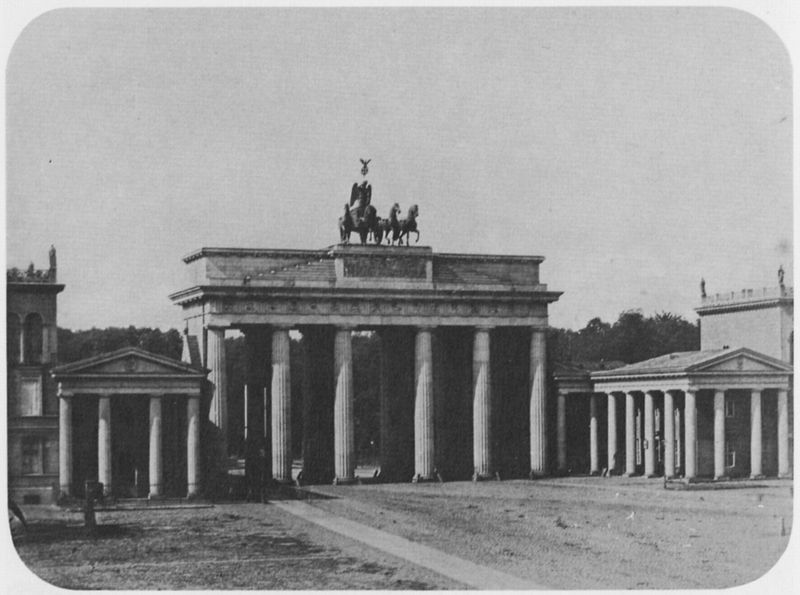
Titel: Das Brandenburger Tor in Berlin
Künstler: L. Ahrendts
Institution: unbekannt
Schlagwörter: adler, baum, dunkel, himmel, kampf, schatten, vogel, weiß, bäume, landschaft, sand, stadt, frau, grau, hell, hintergrund, licht, schwarz, straße, säule, säulen, dach, gebäude, weg, alt, architektur, rahmen, stein, steine, wache, erde, sonne, boden, klassizismus, pferd, pferde, reiter, turm, skulptur, statue, deutschland, reiten, ansicht, bogen, fassade, leer, giebel, mauer, monochrom, grenze, kutsche, platz, wagen, inschrift, durchgang, bronze, tor, halle, foto, fotografie, grossstadt, photographie, vier, eingang, kolonnade, berlin, antike, kreuz, münchen, schwarz weiss, göttin, sieg, kapitelle, kapitell, photo, fries, dreiecksgiebel, portal, sims, gesims, risalit, statuen, ionisch, antik, pfer, krieger, tempel, dorisch, streitwagen, sechs, fotographie, dreiecke, schaft, abgerundet, aufnahme, preussen, victoria, standbild, siegestor, abgestuft, quadriga, schinkel, gibel, photografie, unter den linden, jahrhundert, attika, bauwerke, pferdewagen, säulenordnung, dorische ordnung, säulenreihe, zollhaus, dorika, geibel, säülen, dorische säulen, piedestal, wahrzeichen, kutzsche, hauptstadt, arcjitektur, linden, figurengruppe, vier pferde, säulenhallen, viktoria, brandenburg, brandenburger tor, ddr, brenze, eingang in die stadt, fges, gau, ges, in der grössten deutschen stad, langhans, pariser platz, quadriag, rzinnen, schafft, zollgrenze, zollhäuser, zollmauer, troika, brandenburger, berliner mauer, friedrichsallee, quadrille, quadrillia